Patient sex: F
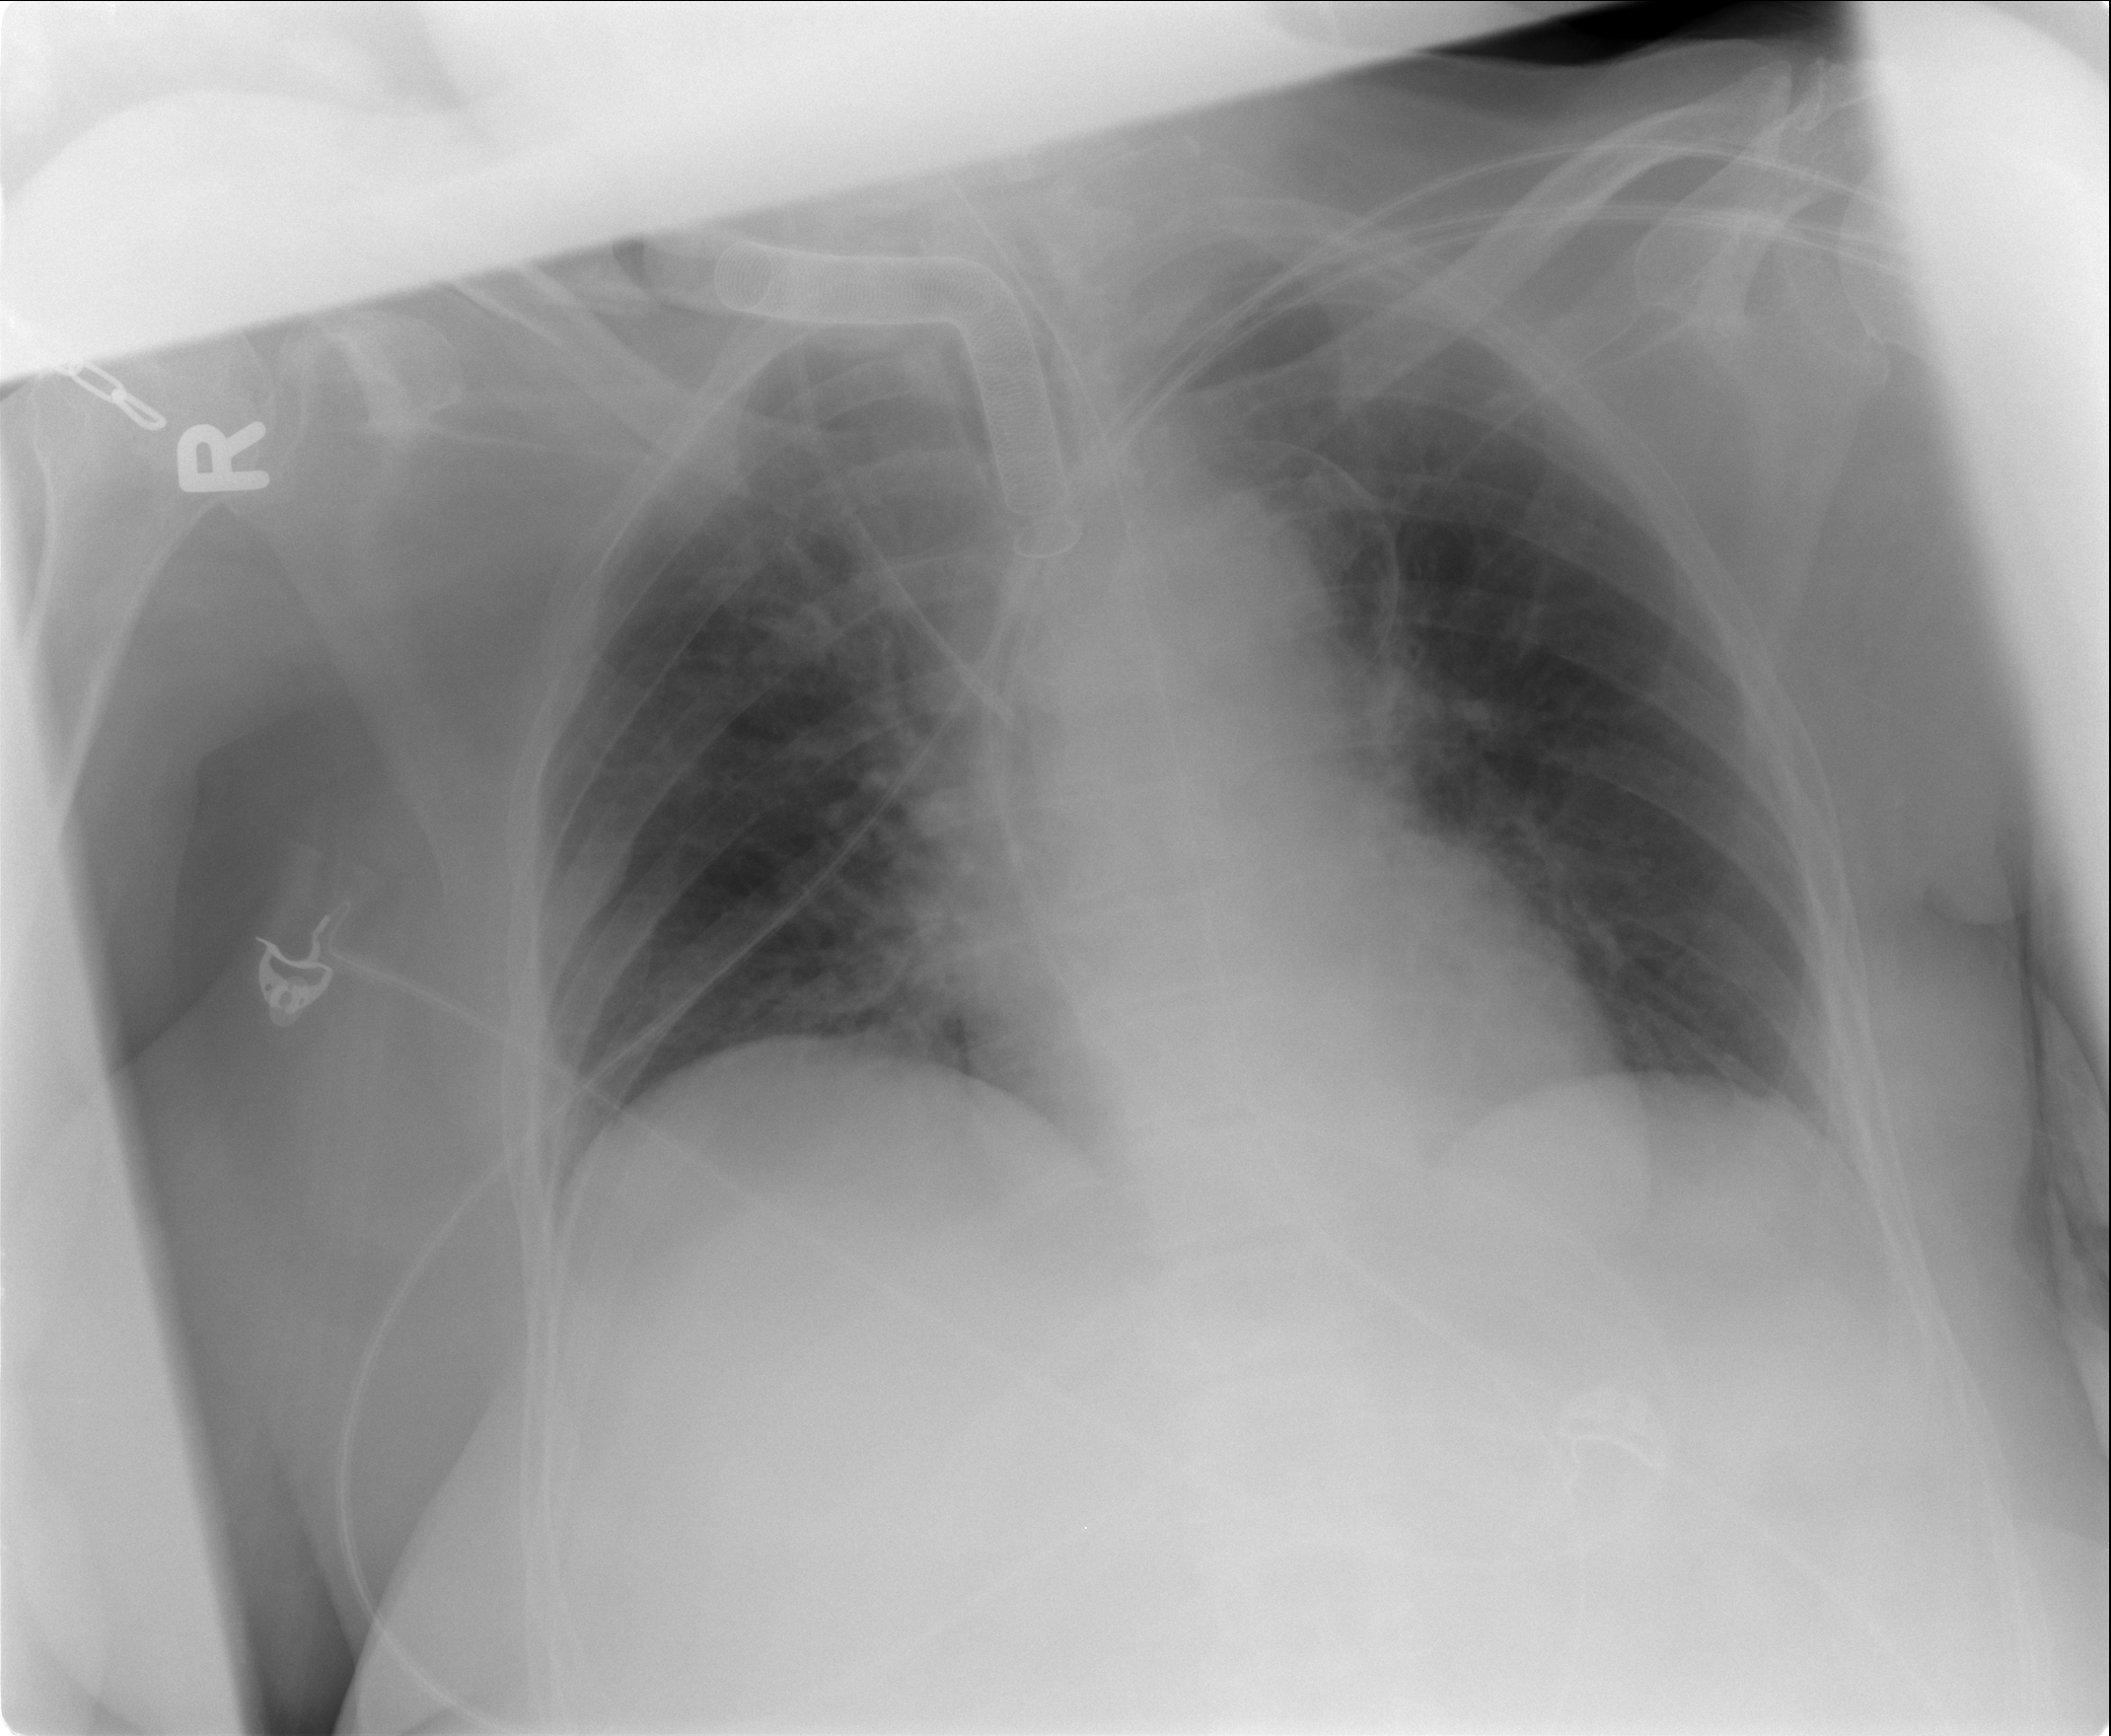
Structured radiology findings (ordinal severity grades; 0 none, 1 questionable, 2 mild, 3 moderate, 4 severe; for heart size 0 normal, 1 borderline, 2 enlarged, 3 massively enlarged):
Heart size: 0
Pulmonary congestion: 1
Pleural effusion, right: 1
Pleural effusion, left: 0
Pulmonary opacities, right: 0
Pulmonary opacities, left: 0
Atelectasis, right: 0
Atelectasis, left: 0